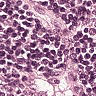
Metastatic tissue present: no